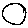
Label: circle